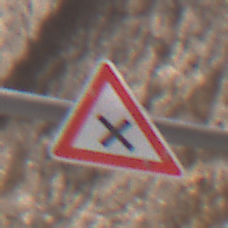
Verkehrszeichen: KreuzungOderEinmuendung
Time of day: Midday
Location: Outdoor (Urban)
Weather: PartlyCloudy
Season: NotSpecified
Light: Natural